Field crop: tomato
Growth stage: 1
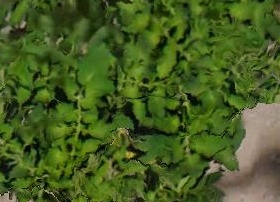
Species: tomato